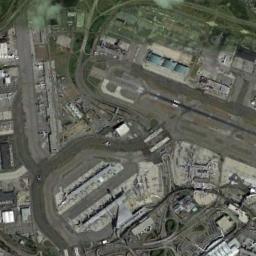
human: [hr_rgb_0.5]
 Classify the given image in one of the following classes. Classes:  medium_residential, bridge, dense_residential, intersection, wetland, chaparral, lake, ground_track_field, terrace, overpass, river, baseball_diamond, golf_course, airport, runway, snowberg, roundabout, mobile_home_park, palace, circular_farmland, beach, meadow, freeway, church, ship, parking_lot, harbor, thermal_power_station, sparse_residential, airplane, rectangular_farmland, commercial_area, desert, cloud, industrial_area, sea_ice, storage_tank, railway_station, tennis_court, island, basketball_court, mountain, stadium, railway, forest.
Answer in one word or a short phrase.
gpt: airport